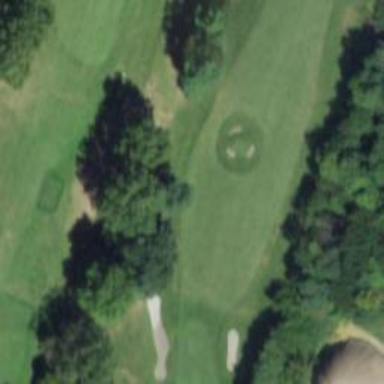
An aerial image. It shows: Golf hole.